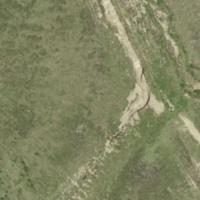
EUNIS habitat code: 23
Species observed at this site:
Podisma pedestris